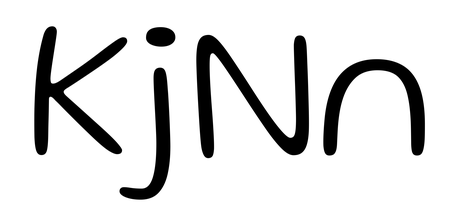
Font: Gluten_ExtraLight